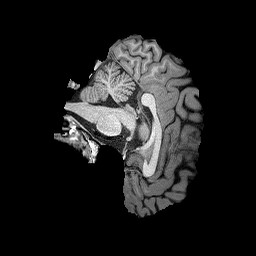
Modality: T1w
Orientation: sagittal
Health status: healthy